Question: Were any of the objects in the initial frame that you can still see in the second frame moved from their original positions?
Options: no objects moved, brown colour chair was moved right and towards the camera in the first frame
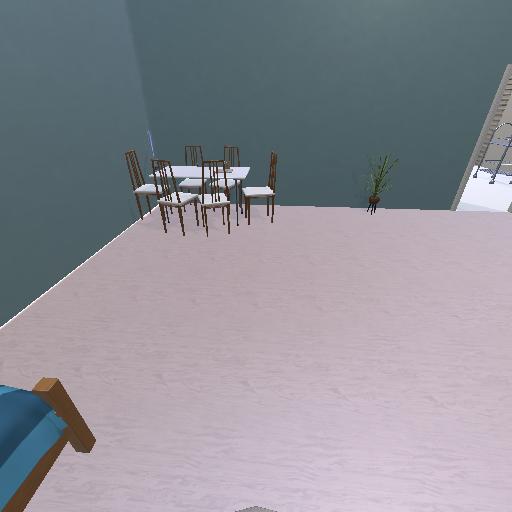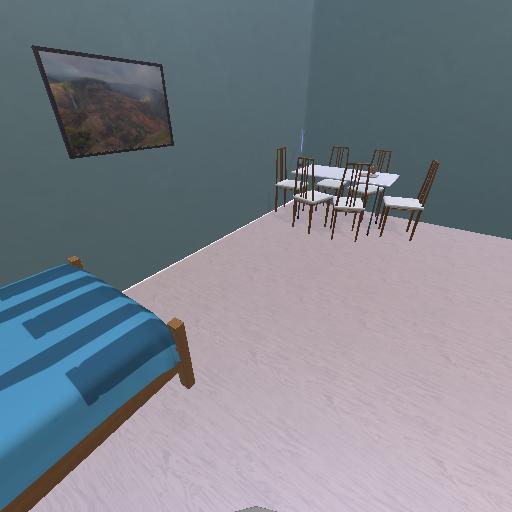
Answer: no objects moved